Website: crate-barrel
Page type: stored-credit-cards
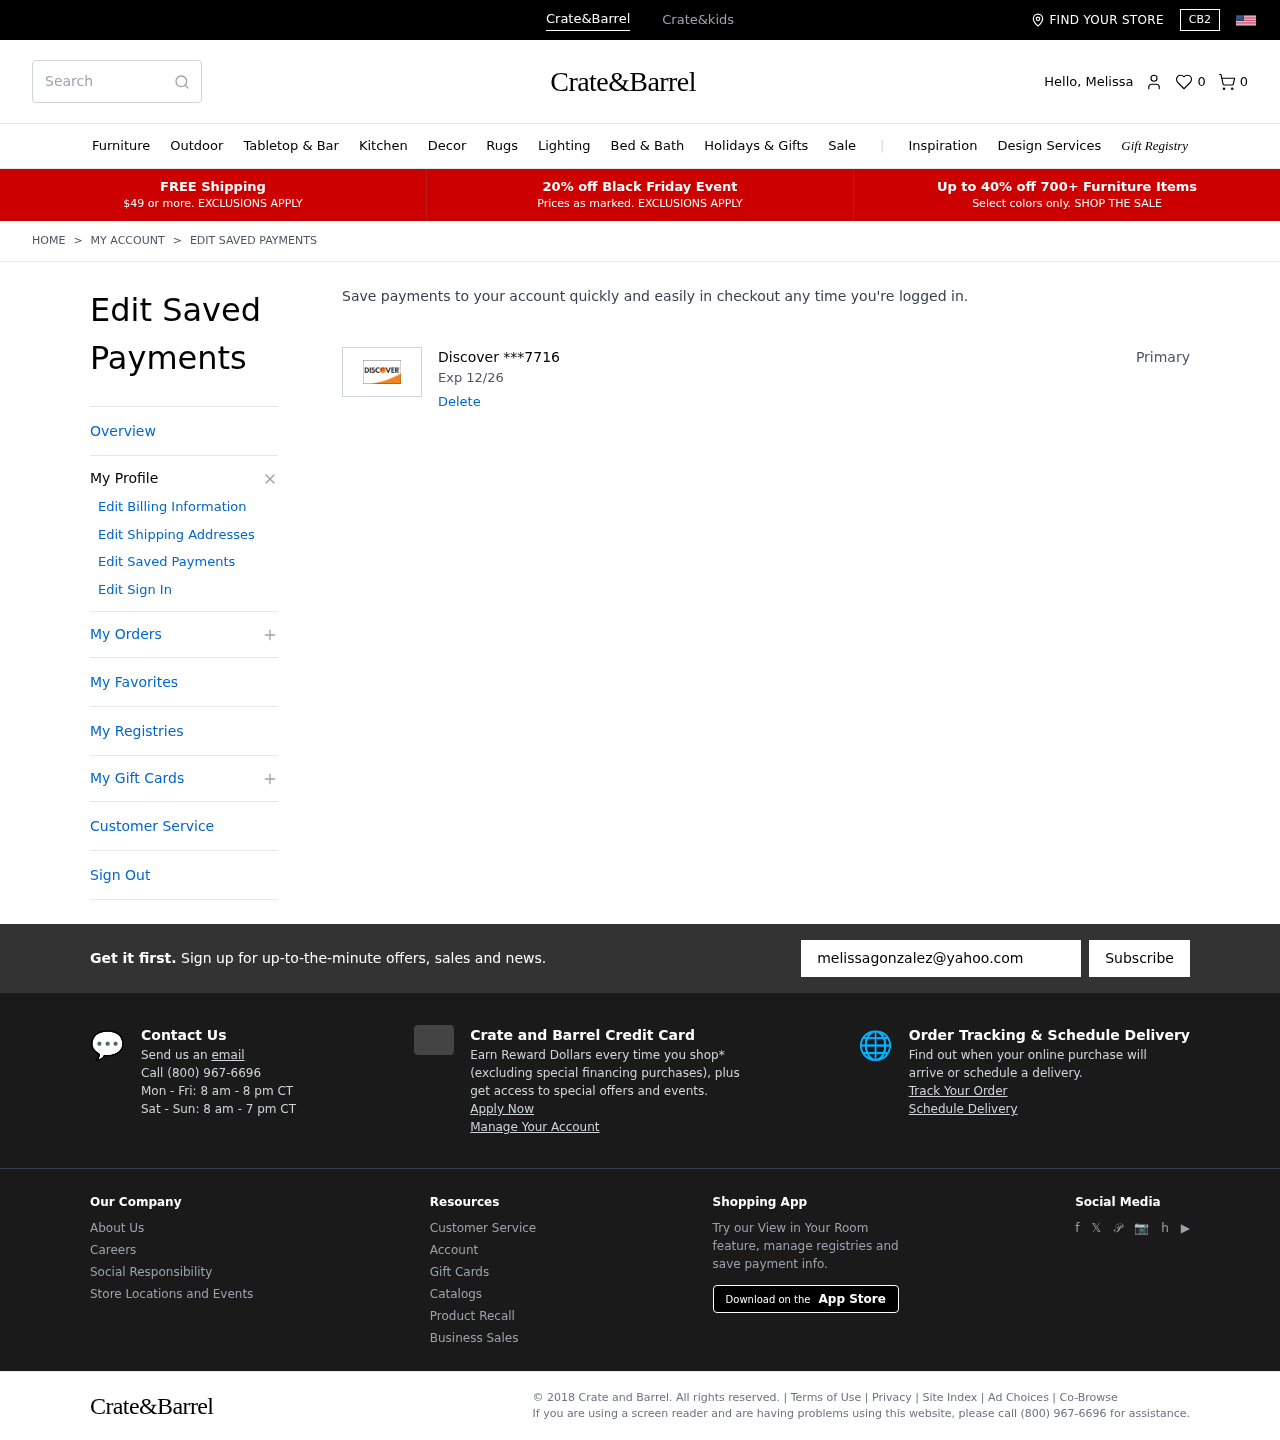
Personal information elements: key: PII_CARD_EXPIRY
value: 12/26
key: PII_CARD_LAST4
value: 7716
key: PII_CARD_TYPE
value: Discover
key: PII_FIRSTNAME
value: Melissa
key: PII_EMAIL
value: melissagonzalez@yahoo.com
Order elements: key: ORDER_NUM_ITEMS
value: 0
Search elements: key: HEADER_SEARCH
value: Search
Other elements: key: FAVORITES_COUNT
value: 0